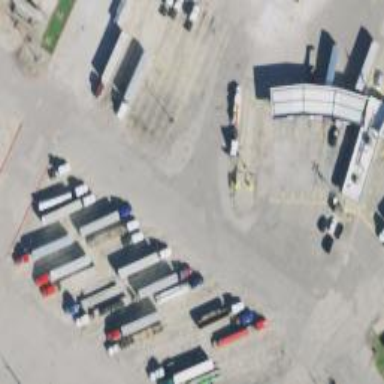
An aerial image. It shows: Weighbridge facility.